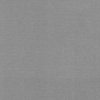
Label: dusty